This plot shows a bearing's acceleration signal over time (raw waveform). What is the most likely bearing condition (normal, inner_race, outer_race, ball)?
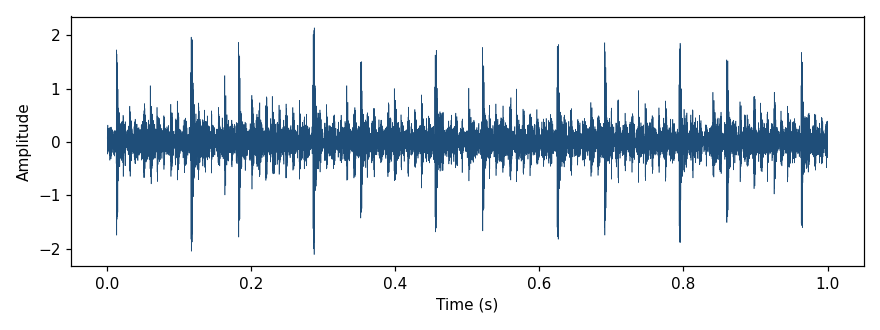
Answer: outer_race